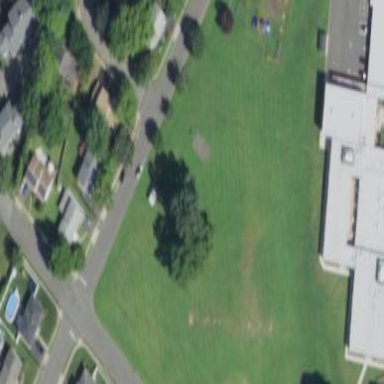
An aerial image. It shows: Recreation ground.